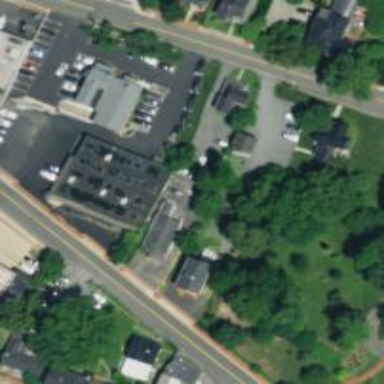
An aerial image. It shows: Veterinary facility.